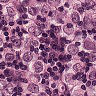
Metastatic tissue present: yes